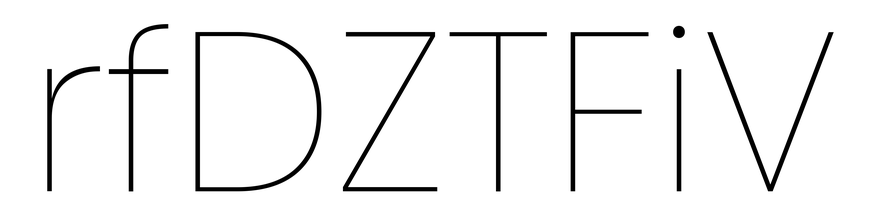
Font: Poppins-Thin